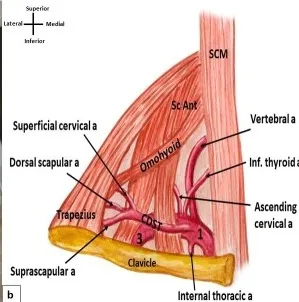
CDST-cervicodorsoscapular trunk, SCM- sternocleidomastoid muscle, CCA-common carotid artery, Sc Ant- scalenus anterior, 1-first part of subclavian artery, 3-third part of subclavian artery; (b) Schematic diagram showing the variant branching pattern.
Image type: radiology (ct)